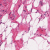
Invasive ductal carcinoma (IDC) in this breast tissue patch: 0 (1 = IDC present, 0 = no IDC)